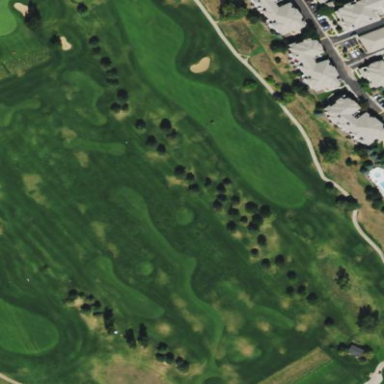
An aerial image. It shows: Grassy area designated for driving range golf.